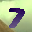
Label: 7